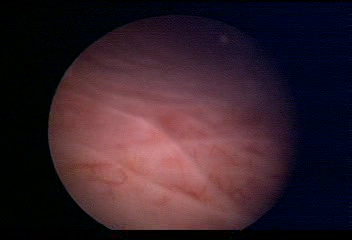
Modality: WLC
Class: Normal mucosa
Bladder cancer association: No